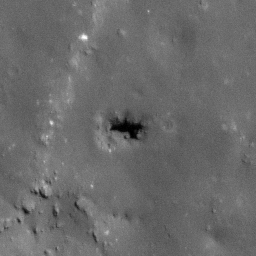
Pit: Jackson 3
Host crater: Jackson
Host type: impact_melt
Lunar coordinates: latitude 22.199, longitude 197.149